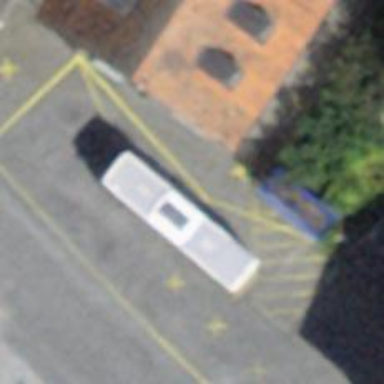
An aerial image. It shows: Bus stop with sheltered platform for public transport.